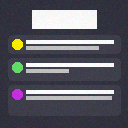
Screen state: on